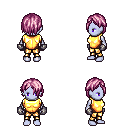
a pixel art fantasy rpg character, female body template, dark elf, purple skin, gold chest armor, gold greaves, pink bangs hairstyle, metal gloves, four views (front, back, left, right), 2x2 character sprite sheet, small pixel art, hard edges, no anti-aliasing